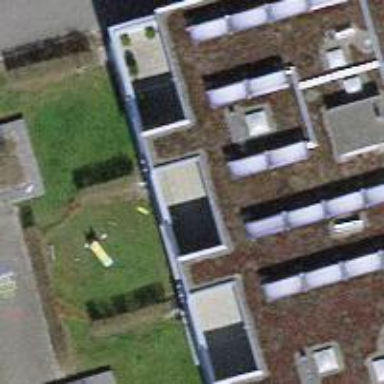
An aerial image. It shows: Flat-roofed building.